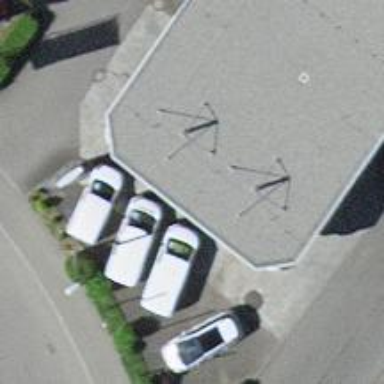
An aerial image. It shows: Fuel station.